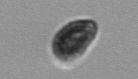
Label: Pseudochattonella_farcimen